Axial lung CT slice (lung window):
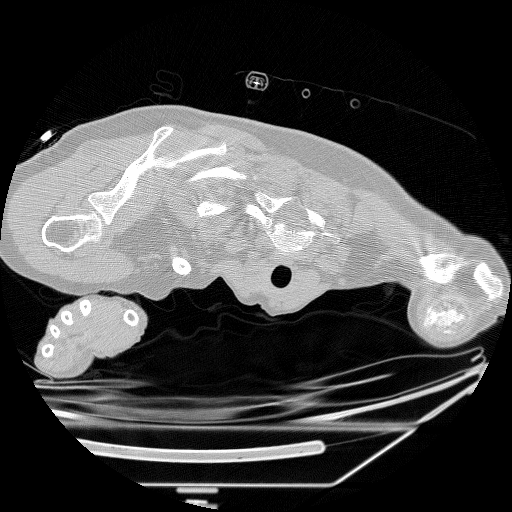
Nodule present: no